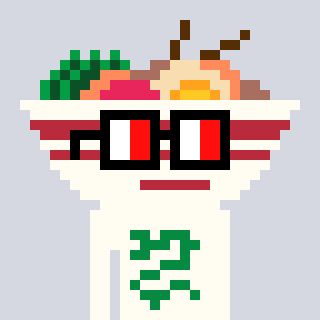
a pixel art character with square glasses with black frames and red eyes, a noodles-shaped head and a grayscale-colored body on a cool background